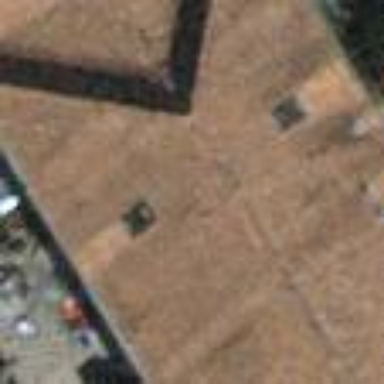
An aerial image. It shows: Gabled roofed house.